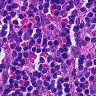
Metastatic tissue present: no